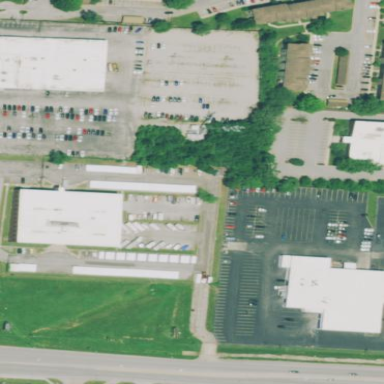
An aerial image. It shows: Commercial area.